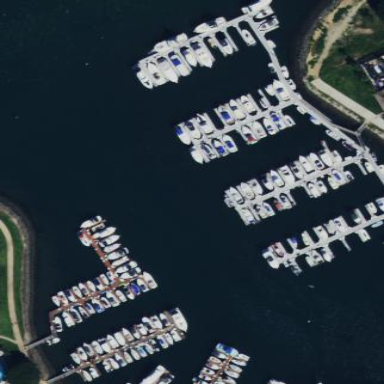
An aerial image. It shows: Marina on leisure land.